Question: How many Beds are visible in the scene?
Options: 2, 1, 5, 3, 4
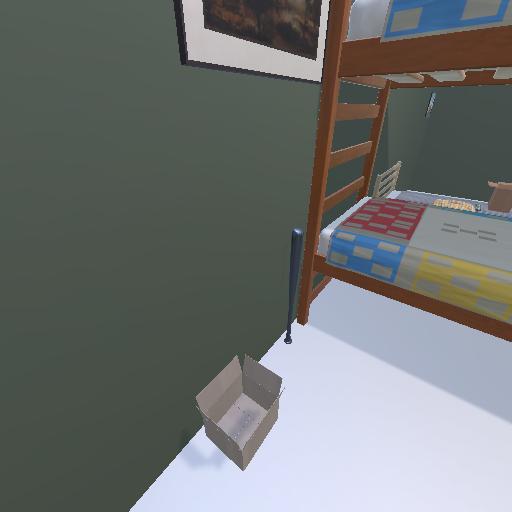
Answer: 2